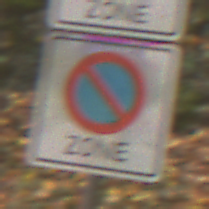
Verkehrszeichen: BeginnEingeschraenktesHalteverbotZone
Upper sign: BeginnZone30
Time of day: MorningAfternoon
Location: Outdoor (Nature)
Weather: Overcast
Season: Autumn
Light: Natural